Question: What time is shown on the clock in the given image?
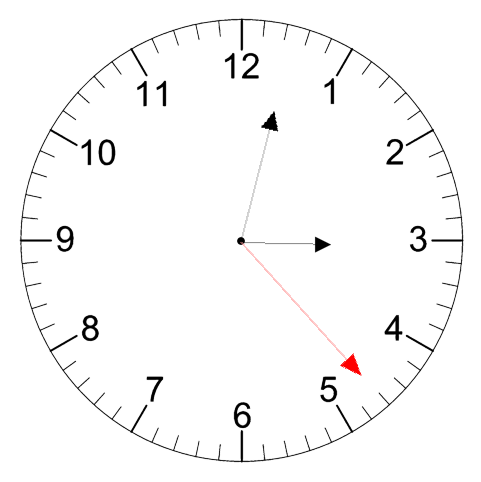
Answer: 03:02:23